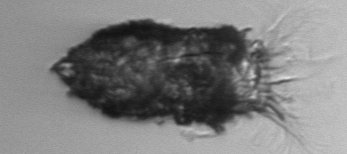
Label: Tintinnopsis